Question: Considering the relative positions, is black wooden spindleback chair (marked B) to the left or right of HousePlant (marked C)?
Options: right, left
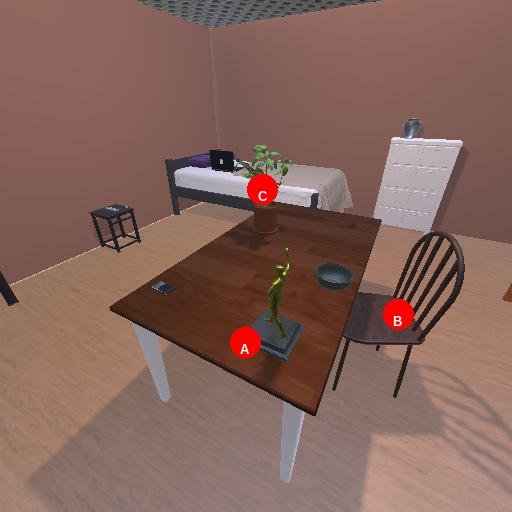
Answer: right